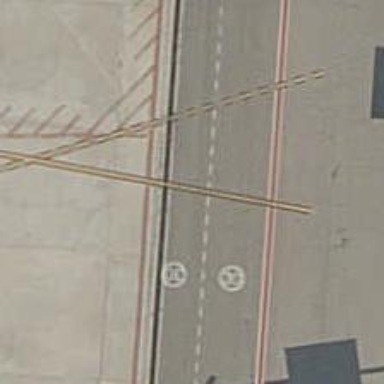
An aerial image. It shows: Airport parking position.